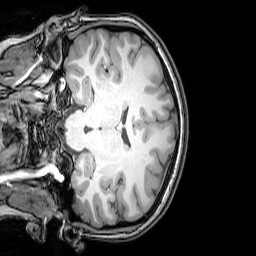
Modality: T1w
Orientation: coronal
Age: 22
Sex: female
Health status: healthy
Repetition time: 0.081 s
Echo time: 0.037 s